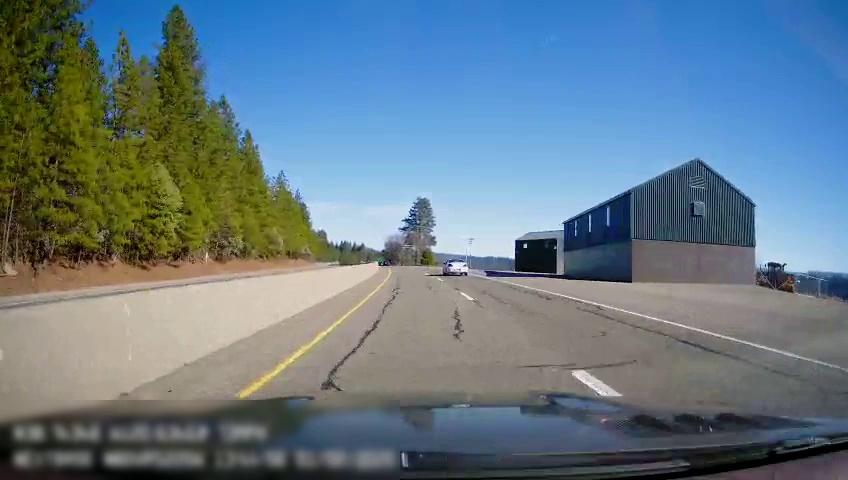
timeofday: Day
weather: Sunny
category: Drivable Space
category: Drivable Space
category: Vehicles | Car
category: Lanes | Current Lane
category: Lanes | Current Lane
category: Lanes | Alternate Lane
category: Lanes | Opposite Lane